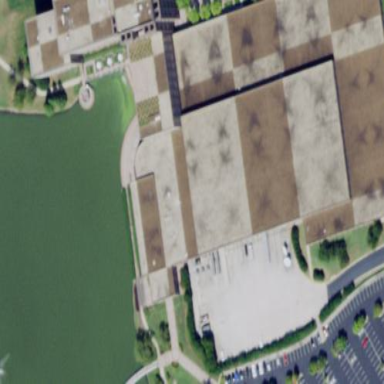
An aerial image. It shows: Commercial building.